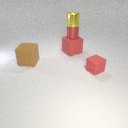
small red rubber cube to the right of large red rubber cube